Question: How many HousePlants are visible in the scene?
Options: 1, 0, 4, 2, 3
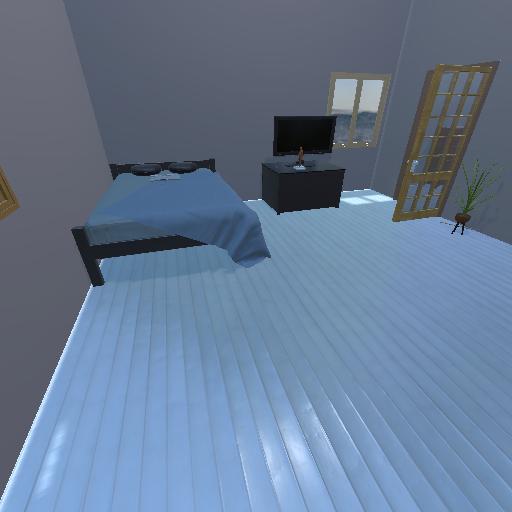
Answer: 1